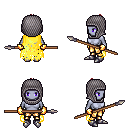
a pixel art fantasy rpg character, female body template, dark elf, purple skin, yellow tattered cape, gold greaves, brunette short mohawk hairstyle, chain hood, gold gloves, metal boots, spear, four views (front, back, left, right), 2x2 character sprite sheet, small pixel art, hard edges, no anti-aliasing